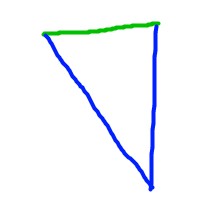
Shape: triangle